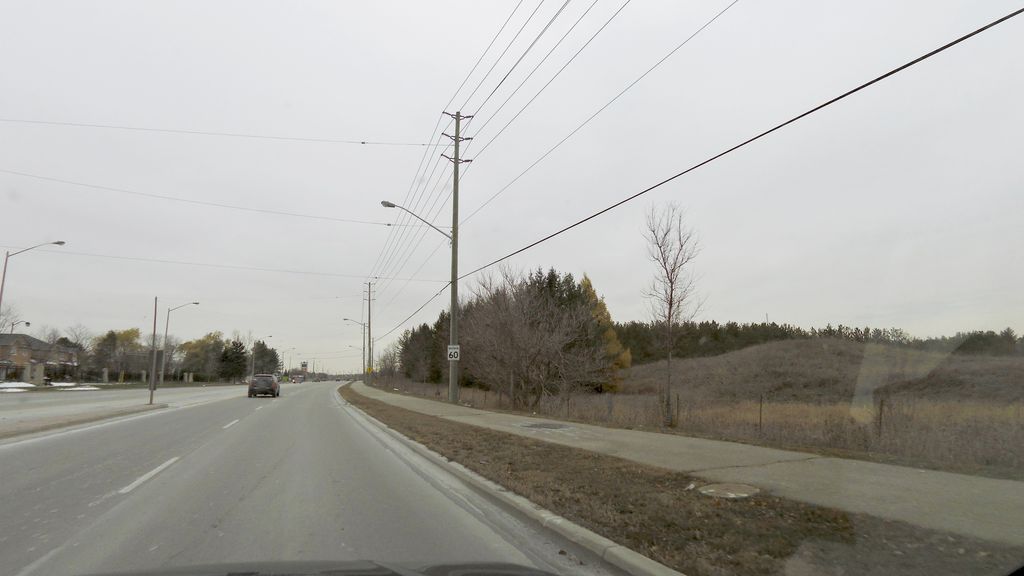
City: toronto